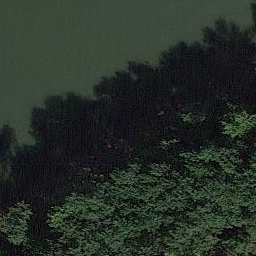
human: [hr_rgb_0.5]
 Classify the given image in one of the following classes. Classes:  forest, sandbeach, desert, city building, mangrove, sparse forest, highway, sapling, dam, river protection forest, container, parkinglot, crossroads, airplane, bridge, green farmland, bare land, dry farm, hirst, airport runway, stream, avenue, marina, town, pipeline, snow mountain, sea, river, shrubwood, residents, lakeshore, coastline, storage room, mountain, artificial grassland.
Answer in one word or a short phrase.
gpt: river protection forest